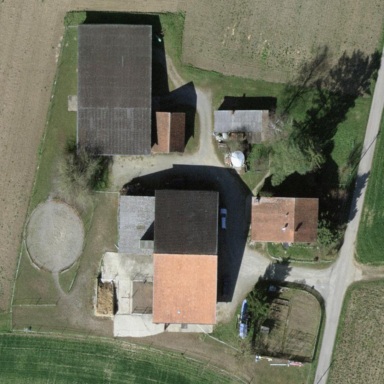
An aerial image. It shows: Farm with farmyard.